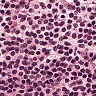
Metastatic tissue present: no